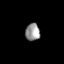
Tissue: prostate
Cell type: Fibroblasts
Senescence score: 0.7899
Nuclear area (px): 247
Mean DAPI intensity: 150.211